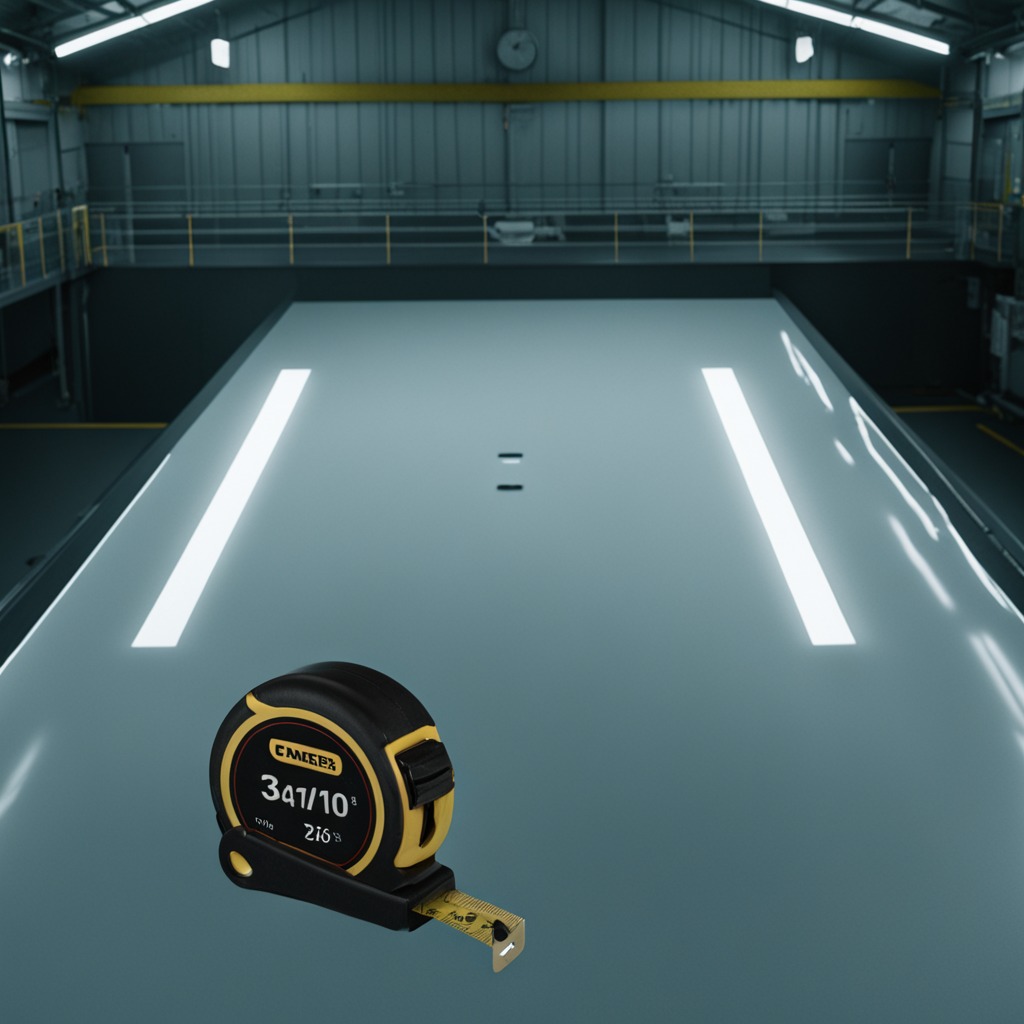
A measuring tape is lying on a high-gloss table in a ship maintenance bay industrial lighting.